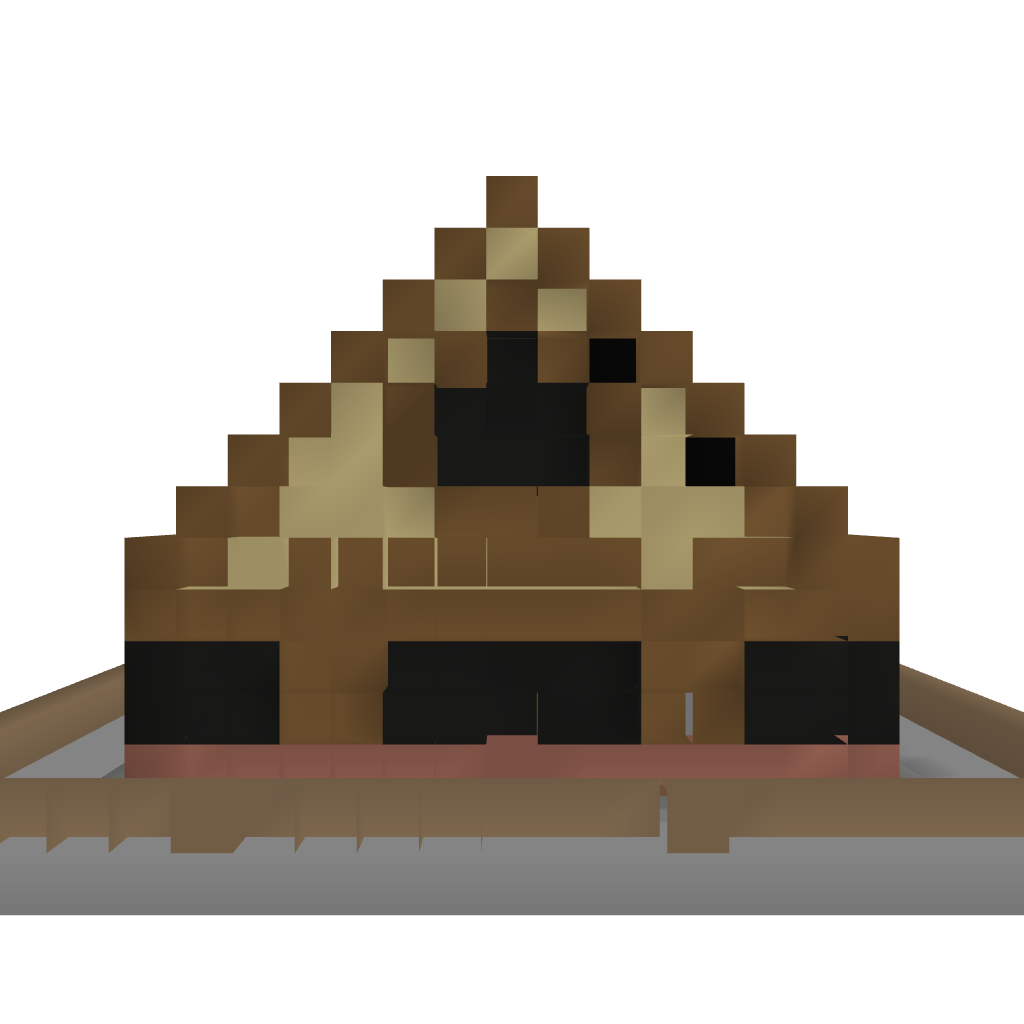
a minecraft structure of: Simple House 01